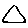
Label: triangle